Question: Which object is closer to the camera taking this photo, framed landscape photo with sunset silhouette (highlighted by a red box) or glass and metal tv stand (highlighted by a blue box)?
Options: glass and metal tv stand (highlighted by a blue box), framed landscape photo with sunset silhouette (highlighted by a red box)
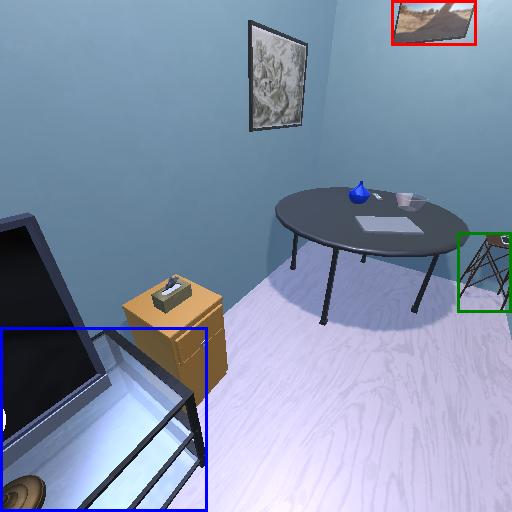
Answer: glass and metal tv stand (highlighted by a blue box)